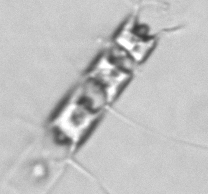
Label: Chaetoceros_didymus